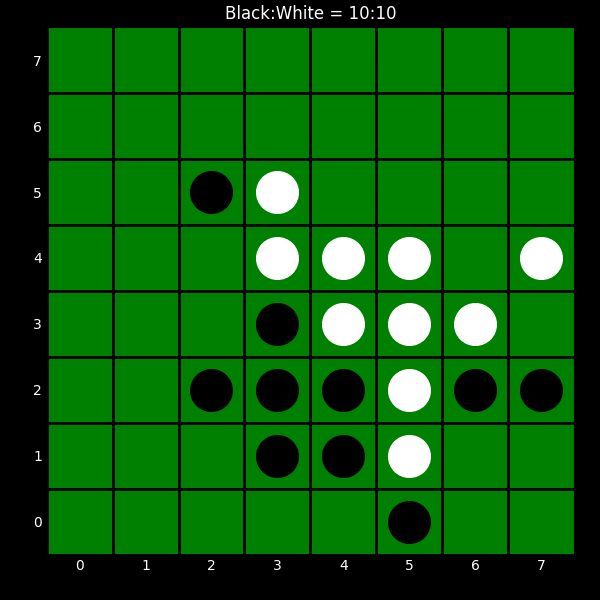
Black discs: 10
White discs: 10